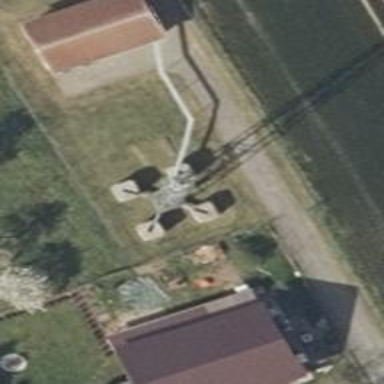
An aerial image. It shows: Communication tower.